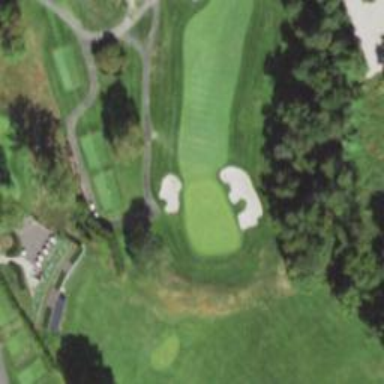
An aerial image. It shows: View of golf hole.